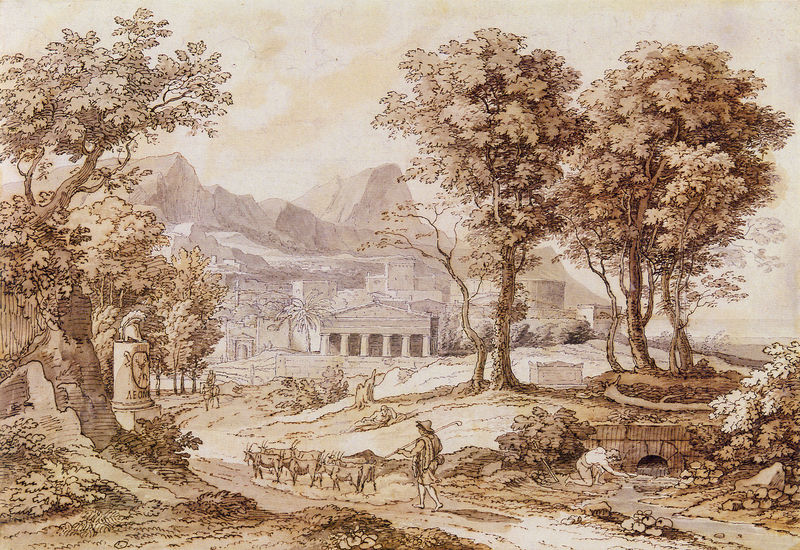
Titel: Klassische Landschaft mit Leonidas-Denkmal
Künstler: Johann Christian Reinhart
Standort: Berlin
Institution: Alte Nationalgalerie
Schlagwörter: baum, berg, blätter, feder, felsen, gemälde, himmel, laub, mann, meer, wasser, weiß, wolken, aquarell, bäume, fluss, gelb, grün, landschaft, menschen, stadt, wäsche, braun, grau, hut, hüte, skizze, straße, säule, säulen, zeichnung, gebäude, haus, rot, weg, wolke, beige, trinken, architektur, mensch, sockel, stein, bach, baumstamm, horizont, hügel, kühe, natur, vieh, wind, brücke, busch, büsche, gebüsch, pfad, insel, realismus, kind, person, pflanzen, brunnen, esel, pferd, reiter, stock, turm, skulptur, statue, italien, stab, studie, laufen, berge, fels, gebirge, dorf, graphik, herde, landschaftsmalerei, idylle, sepia, romantik, luft, palme, junge, nazarener, bauer, waschen, laviert, tusche, antike, knabe, denkmal, druck, radierung, stich, knien, helm, altar, arkaden, pantheon, harnisch, grab, leonidas, brauntöne, griechenland, palmen, tempel, hörner, arkadien, schafe, hirte, schäfer, ziege, stecken, details, monument, ziegen, federzeichnung, ziegenhirte, zeichung, vorzeichnung, kolonnaden, sarkophag, quelle, ideallandschaft, böume, grabstein, campagna, marathon, geißen, ziegenhüter, geschmack, aegis, altr, architektr, bichrom, bicolor, ferne welt, junge mit tieren, von bäumen gerahmt, se, vieche, rhubi, tampel, sepa, hird, ziegenhiert